Question: I want to have map in reverse direction which is mean I have lots of keys and only one value. I need this structure so when I search for one of the key I got the value.

I can use a simple Hash Map but it waste space because of storing value many times. I am looking for optimize and efficient implementation in java. I appreciate your suggestion.
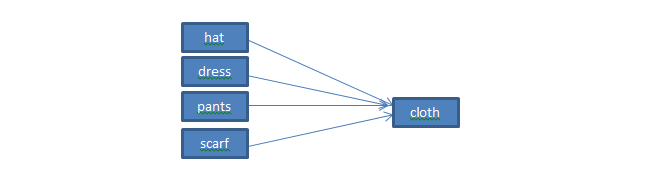
Answer: HashMap should be used. when you put "cloth" into HashMap as a value, it is not duplicated in memory. just reference is written into HashMap.
'''
String hat = "hat";
String dress = "dress";
String paths = "paths";
String scarf = "scarf";
String cloth = "cloth";
HashMap h = new HashMap();
h.put(hat,cloth);
h.put(paths,cloth);
h.put(dress,cloth);
h.put(scarf,cloth);
'''
for this sample, memory keeps only cloth object for once.